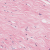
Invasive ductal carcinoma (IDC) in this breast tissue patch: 0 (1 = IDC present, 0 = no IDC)